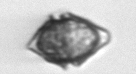
Label: Kryptoperidinium_triquetrum